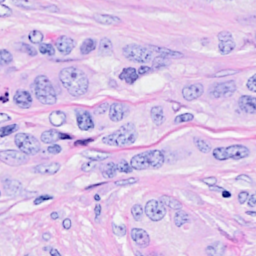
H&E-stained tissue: Breast